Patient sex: F
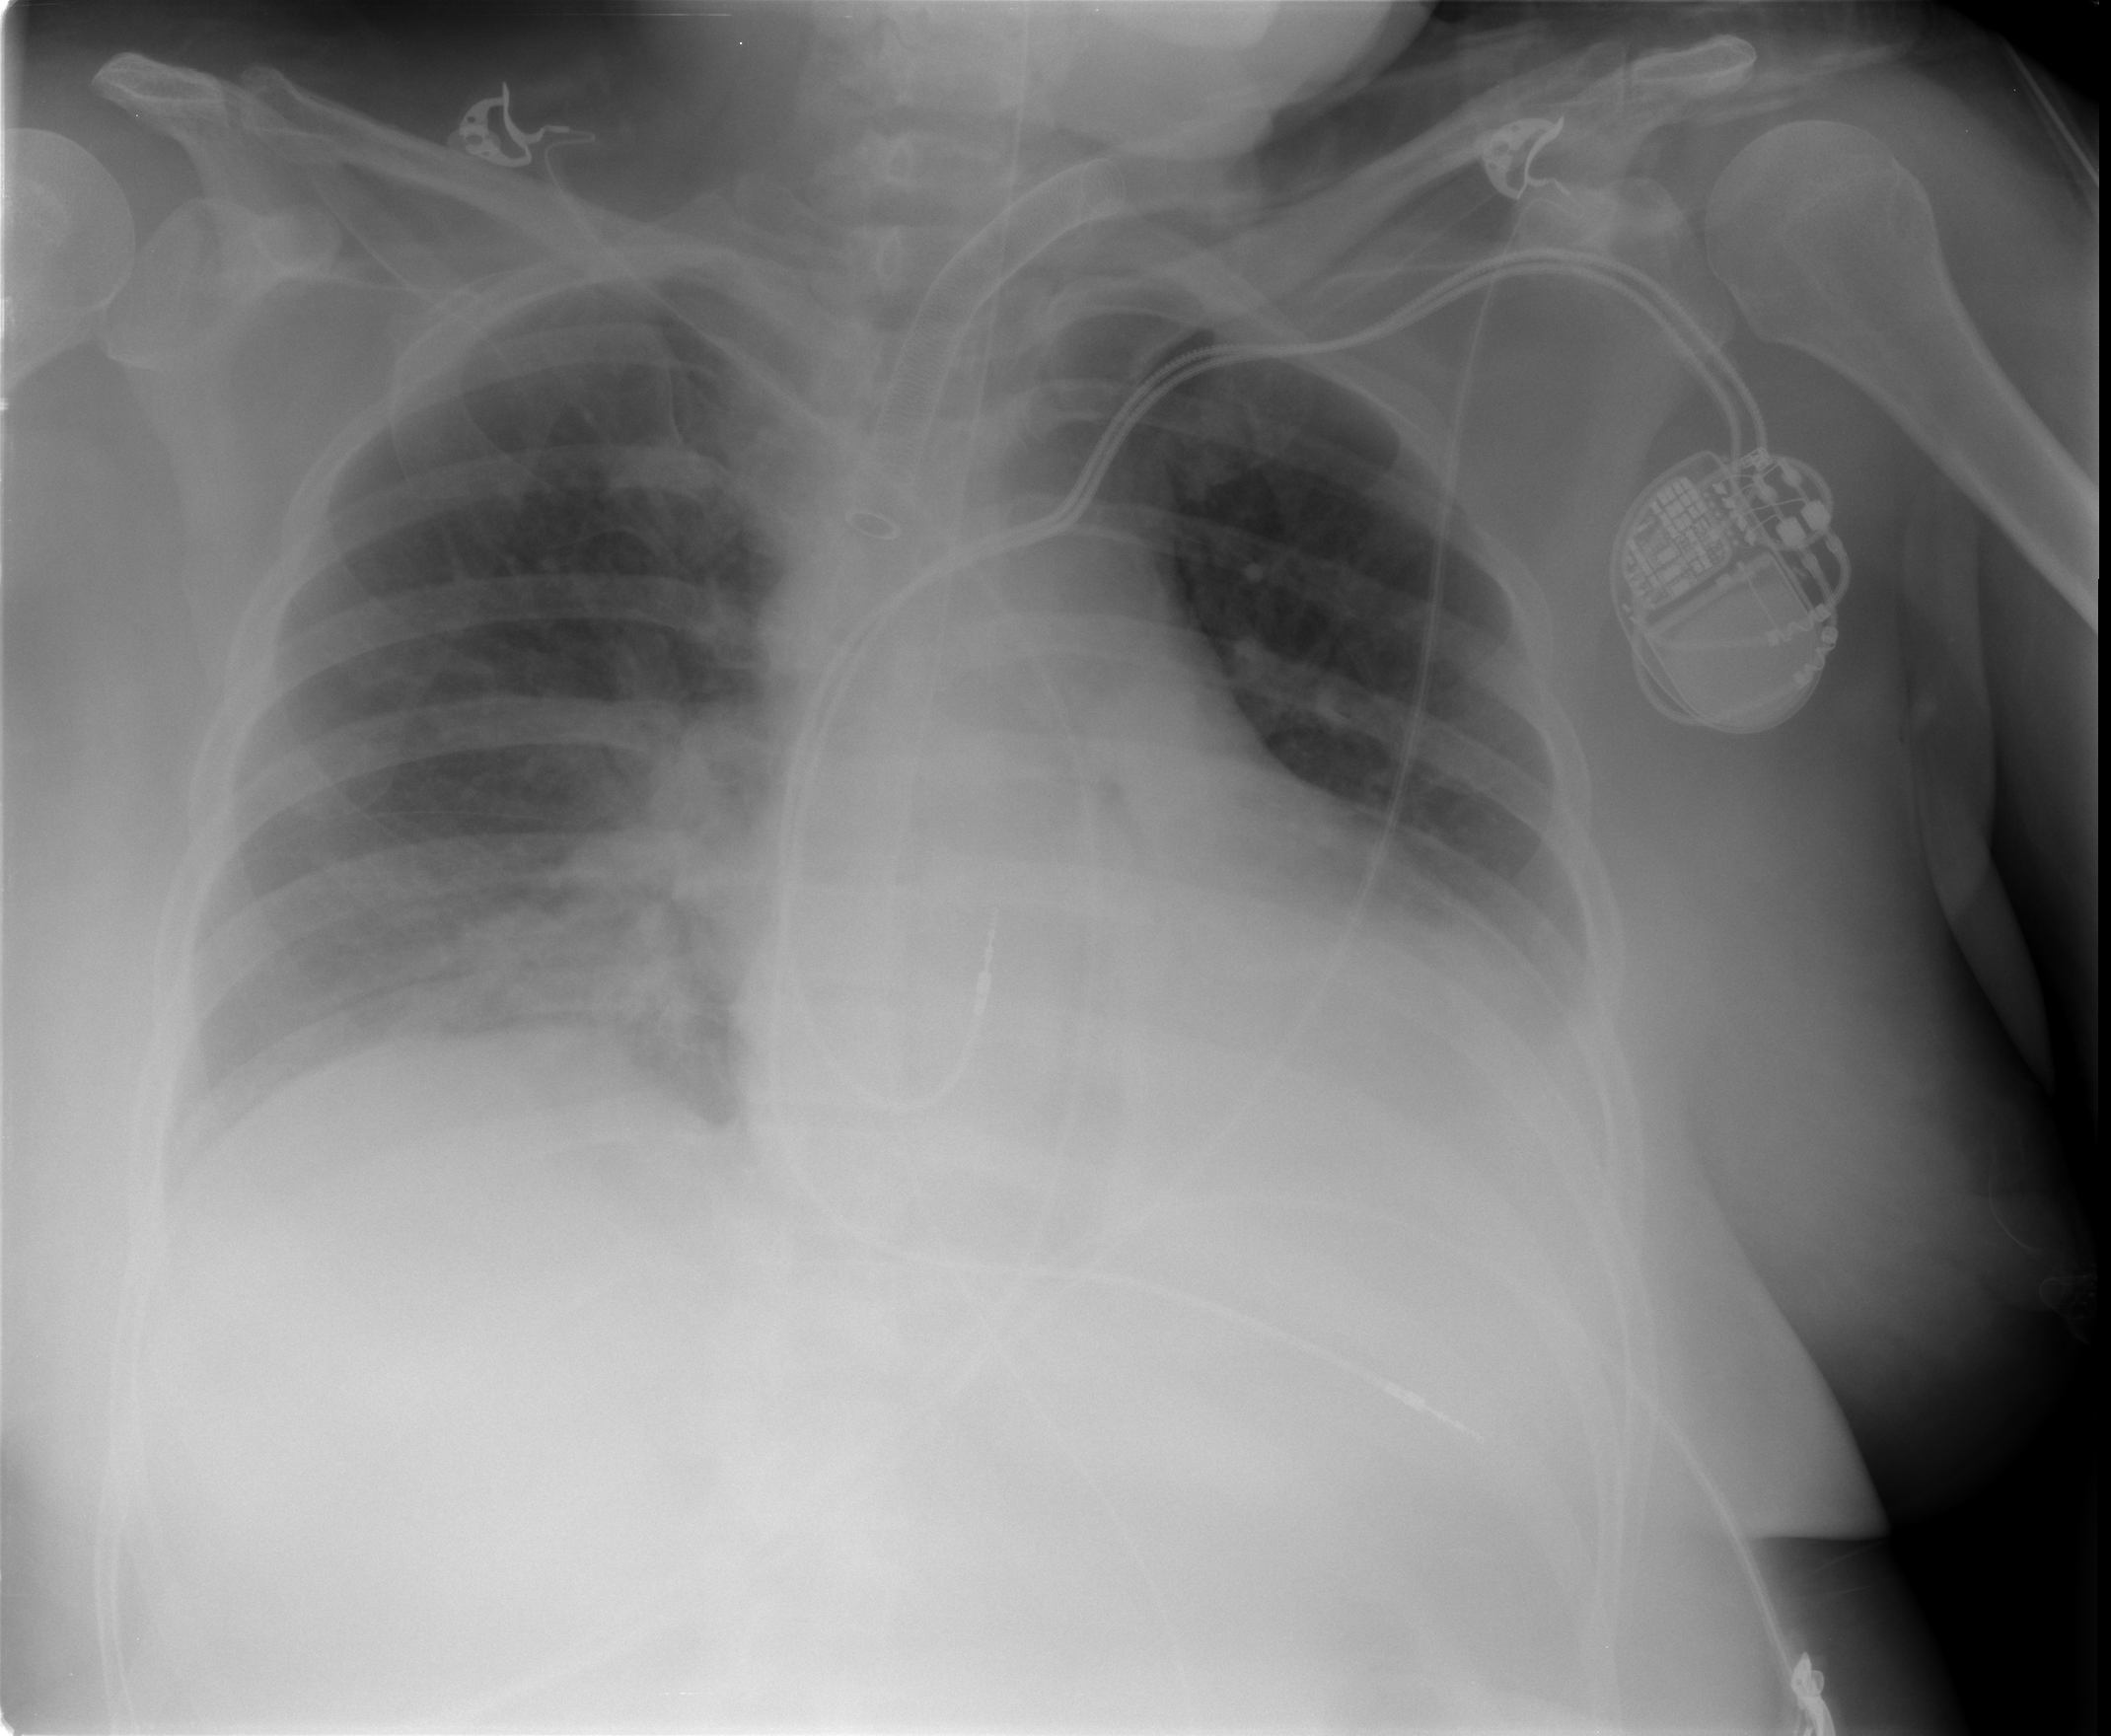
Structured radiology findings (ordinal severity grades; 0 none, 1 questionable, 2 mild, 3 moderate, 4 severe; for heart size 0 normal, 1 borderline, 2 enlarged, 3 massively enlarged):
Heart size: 2
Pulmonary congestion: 0
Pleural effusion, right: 2
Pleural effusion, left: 2
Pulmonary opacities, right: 0
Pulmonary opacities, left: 0
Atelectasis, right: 2
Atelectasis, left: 2